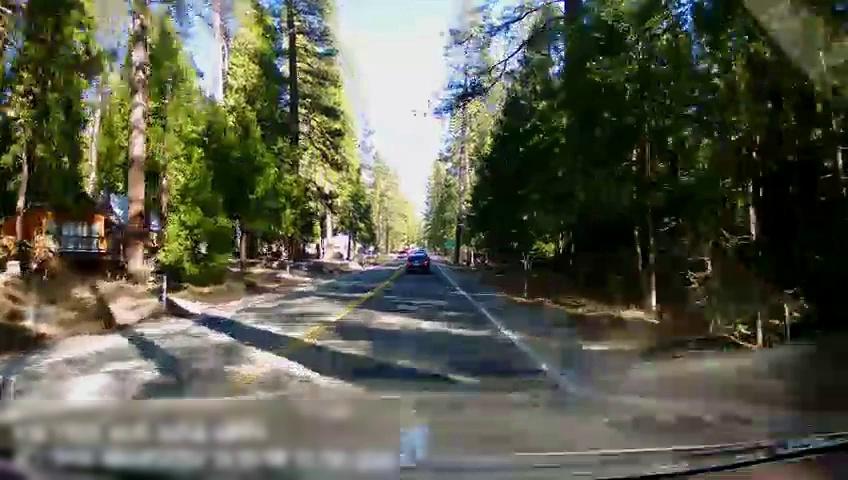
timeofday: Day
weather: Sunny
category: Drivable Space
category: Vehicles | Car
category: Lanes | Opposite Lane
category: Lanes | Current Lane
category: Lanes | Current Lane
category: Traffic | Signs